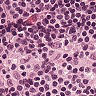
Metastatic tissue present: no